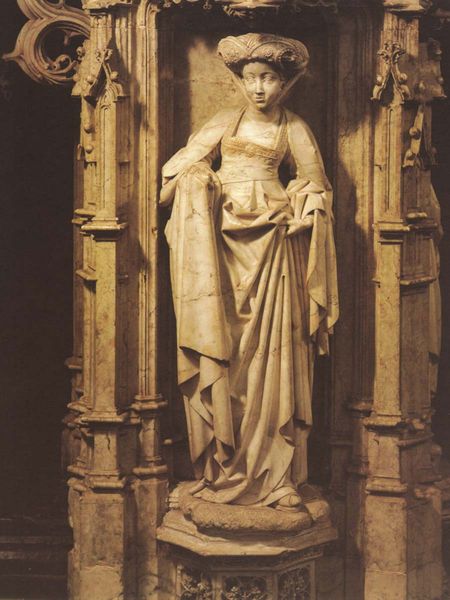
Titel: Grabmal Herzogs Philibert von Savoyen
Standort: Brou, Kirche (EU - F)
Schlagwörter: umhang, blumen, braun, frau, holz, hut, kleid, orange, säule, dame, beige, sockel, stein, kirche, gewand, skulptur, statue, holzschnitt, schuhe, erhaben, polster, podest, nische, schnörkel, heilige, maria, epitaph, bucklig